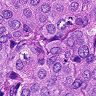
Metastatic tissue present: yes